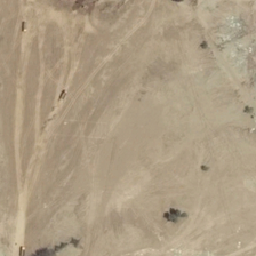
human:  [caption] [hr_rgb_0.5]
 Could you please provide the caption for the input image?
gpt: This bare land is dotted with swarms of plants.

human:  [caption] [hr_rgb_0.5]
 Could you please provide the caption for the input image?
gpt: there some ruts in the sandy bareland .

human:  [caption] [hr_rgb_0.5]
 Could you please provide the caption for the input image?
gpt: This bare land is dotted with piles of plants.

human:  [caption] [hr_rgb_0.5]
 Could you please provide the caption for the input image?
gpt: a bleak yellow bareland with some dirt roads and trees on it .

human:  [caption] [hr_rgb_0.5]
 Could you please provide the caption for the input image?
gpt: it is a piece of irregular yellow bareland .